Interaction volume radius: 10 \u00c5
Interaction volume height: 30 \u00c5
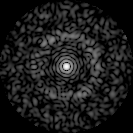
Disorder parameter: 0.8366